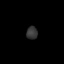
Tissue: lung
Cell type: Epithelial cells
Senescence score: 0.2416
Nuclear area (px): 145
Mean DAPI intensity: 52.09